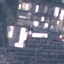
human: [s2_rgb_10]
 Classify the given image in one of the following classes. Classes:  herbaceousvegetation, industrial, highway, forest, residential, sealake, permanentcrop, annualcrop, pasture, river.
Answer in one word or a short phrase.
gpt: Industrial